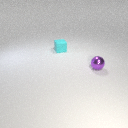
small cyan rubber cube behind small purple metal sphere